Question: ### Not the same as "footnote spacing in latex".
When I add footnotes in latex, there is often a little bit of space due to the punctuation mark before them:

I can't help but feel this might be a little bit nicer if the footnote mark was a tiny tiny bit to the left, sort of like kerning. Any ideas how to do this? Especially if it automatically decides if it should do the kerning (as opposed to have one footnote with ! and one without).
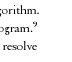
Answer: You can add a small negative space using \! between the punctuation mark and the footnote.
As Jouni commented, \! is a math mode command causing latex to switch into math mode. This can be prevented by using the amstex package.